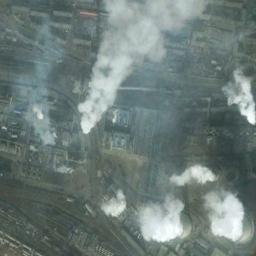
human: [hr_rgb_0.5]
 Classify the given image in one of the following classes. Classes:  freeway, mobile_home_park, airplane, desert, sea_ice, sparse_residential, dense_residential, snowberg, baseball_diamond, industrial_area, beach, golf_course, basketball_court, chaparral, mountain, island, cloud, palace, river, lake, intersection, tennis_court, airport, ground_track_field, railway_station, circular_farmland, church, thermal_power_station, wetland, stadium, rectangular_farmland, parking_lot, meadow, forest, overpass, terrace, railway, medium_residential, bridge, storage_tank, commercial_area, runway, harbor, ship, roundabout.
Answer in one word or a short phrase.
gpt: thermal_power_station